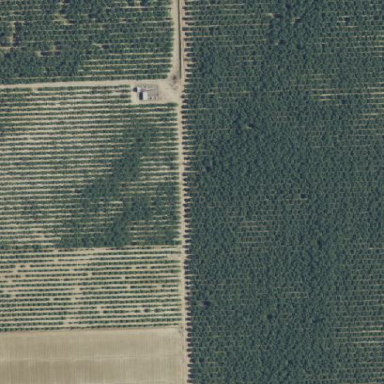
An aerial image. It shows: Orchard.